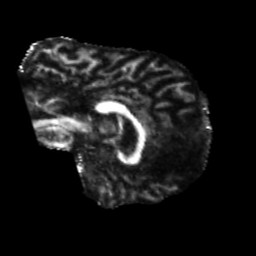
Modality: FA
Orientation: sagittal
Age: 72
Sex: male
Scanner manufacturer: siemens
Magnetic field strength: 3 T
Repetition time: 5.25 s
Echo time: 0.08 s